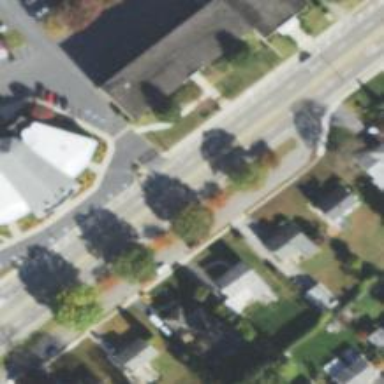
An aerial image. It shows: Secondary road with asphalt surface and sidewalk on the left.